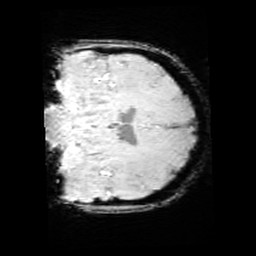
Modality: SWI
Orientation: coronal
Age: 12
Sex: female
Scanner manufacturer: siemens
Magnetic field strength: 3 T
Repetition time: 0.027 s
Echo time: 0.02 s